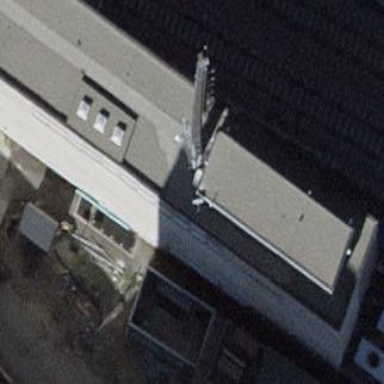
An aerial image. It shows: Service building.